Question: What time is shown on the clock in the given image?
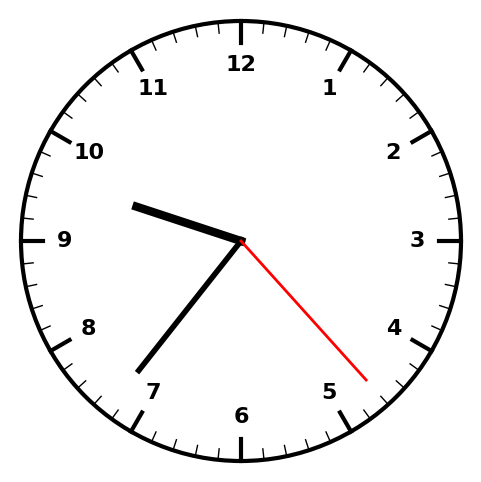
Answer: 09:36:23